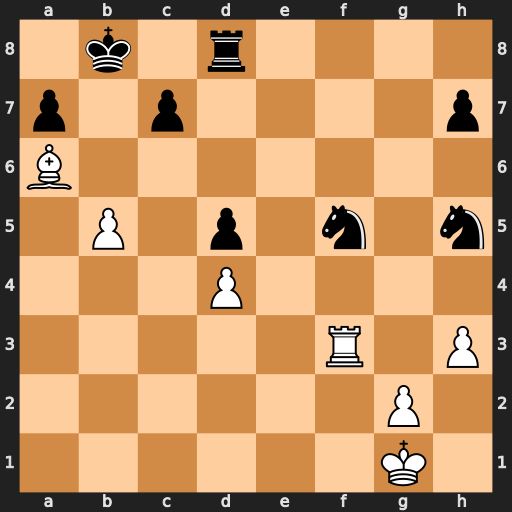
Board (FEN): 1k1r4/p1p4p/B7/1P1p1n1n/3P4/5R1P/6P1/6K1
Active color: w
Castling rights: -
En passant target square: -
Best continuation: Rxf5